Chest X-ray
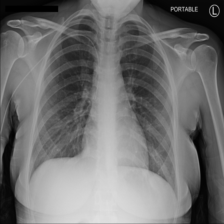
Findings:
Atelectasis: negative
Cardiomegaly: negative
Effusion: negative
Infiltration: negative
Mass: negative
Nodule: negative
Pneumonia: negative
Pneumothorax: negative
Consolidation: negative
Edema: negative
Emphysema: negative
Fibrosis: negative
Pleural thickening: negative
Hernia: negative